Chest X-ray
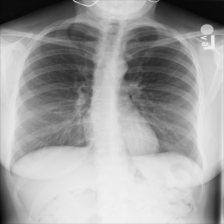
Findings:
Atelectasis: negative
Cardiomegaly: negative
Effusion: negative
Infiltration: negative
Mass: negative
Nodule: negative
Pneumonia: negative
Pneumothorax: negative
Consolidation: negative
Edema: negative
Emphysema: negative
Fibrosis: negative
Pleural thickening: negative
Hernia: negative